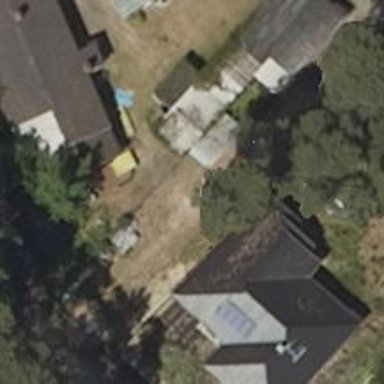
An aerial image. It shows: Shed.